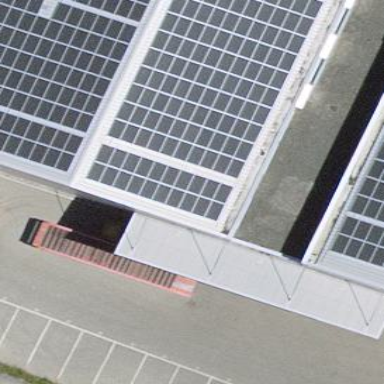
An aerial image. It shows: Solar photovoltaic panel generator.